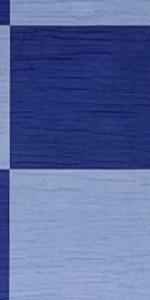
Label: Empty